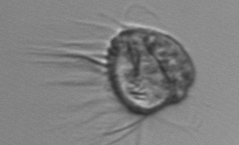
Label: Leegaardiella_ovalis